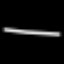
Label: line